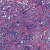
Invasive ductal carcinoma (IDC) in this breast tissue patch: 1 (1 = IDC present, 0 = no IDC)